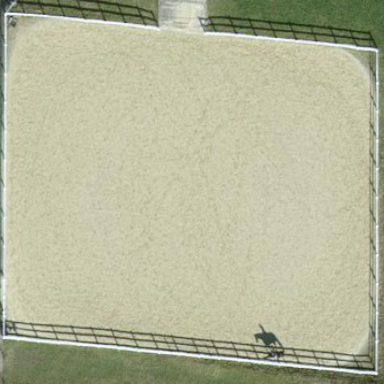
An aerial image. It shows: Equestrian pitch for leisure land use.